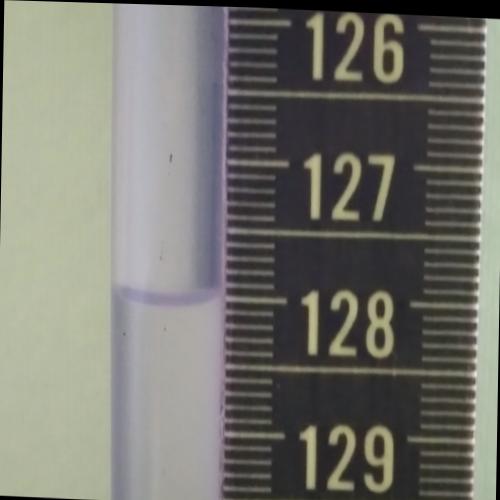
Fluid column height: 128.0 cm